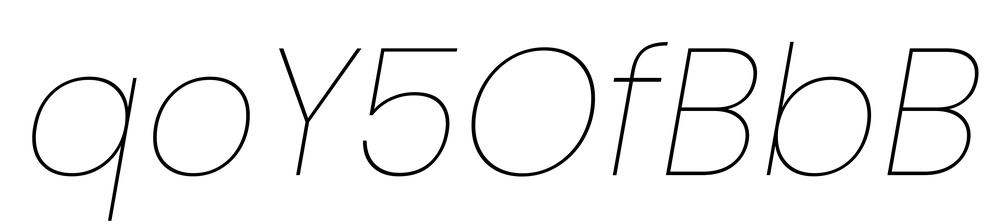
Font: Poppins-ThinItalic